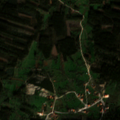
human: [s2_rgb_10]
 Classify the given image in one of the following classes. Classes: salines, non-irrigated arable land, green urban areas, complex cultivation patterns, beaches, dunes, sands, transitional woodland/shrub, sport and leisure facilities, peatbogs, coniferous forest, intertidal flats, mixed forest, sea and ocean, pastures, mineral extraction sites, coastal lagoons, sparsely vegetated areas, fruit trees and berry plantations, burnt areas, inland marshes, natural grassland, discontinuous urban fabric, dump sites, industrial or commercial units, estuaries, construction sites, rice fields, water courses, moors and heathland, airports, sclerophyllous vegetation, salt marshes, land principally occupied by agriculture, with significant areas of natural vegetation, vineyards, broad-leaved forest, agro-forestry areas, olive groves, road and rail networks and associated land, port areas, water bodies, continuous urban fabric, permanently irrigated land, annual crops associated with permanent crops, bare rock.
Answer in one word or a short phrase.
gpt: olive groves, mixed forest, transitional woodland/shrub